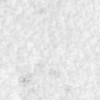
Label: no_change